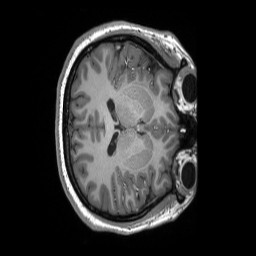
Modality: T1w
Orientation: axial
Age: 20
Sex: female
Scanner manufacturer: siemens
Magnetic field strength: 3 T
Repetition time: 2.3 s
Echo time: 0.00298 s